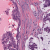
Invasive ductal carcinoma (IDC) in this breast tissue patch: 1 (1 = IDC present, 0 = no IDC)